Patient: sex M, age 60
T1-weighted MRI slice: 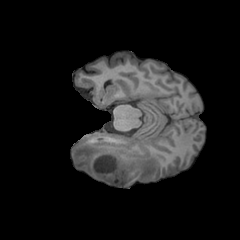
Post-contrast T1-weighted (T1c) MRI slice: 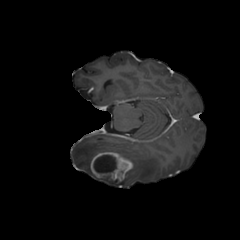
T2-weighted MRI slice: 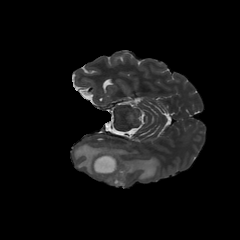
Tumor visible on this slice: yes
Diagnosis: Glioblastoma, IDH-wildtype
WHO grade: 4